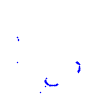
Particle: proton